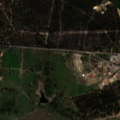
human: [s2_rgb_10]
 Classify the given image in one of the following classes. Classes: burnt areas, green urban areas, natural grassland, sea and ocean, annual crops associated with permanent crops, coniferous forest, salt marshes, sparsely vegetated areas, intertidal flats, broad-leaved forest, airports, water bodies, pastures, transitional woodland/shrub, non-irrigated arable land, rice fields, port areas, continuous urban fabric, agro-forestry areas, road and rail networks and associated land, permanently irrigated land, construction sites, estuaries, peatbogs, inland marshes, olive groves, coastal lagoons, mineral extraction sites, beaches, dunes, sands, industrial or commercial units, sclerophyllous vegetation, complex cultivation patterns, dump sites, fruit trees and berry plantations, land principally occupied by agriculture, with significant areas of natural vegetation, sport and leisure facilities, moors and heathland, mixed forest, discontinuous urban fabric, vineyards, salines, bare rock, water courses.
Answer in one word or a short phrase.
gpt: discontinuous urban fabric, non-irrigated arable land, rice fields, complex cultivation patterns, broad-leaved forest, transitional woodland/shrub